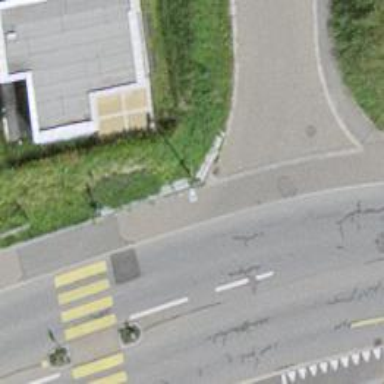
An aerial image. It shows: Bus stop with platform for public transport.